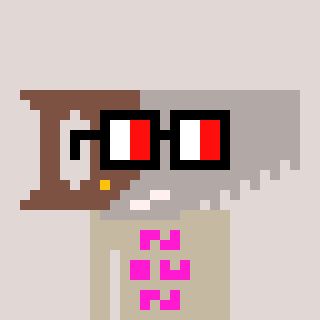
a pixel art character with square glasses with black frames and red eyes, a saw-shaped head and a bege-colored body on a warm background